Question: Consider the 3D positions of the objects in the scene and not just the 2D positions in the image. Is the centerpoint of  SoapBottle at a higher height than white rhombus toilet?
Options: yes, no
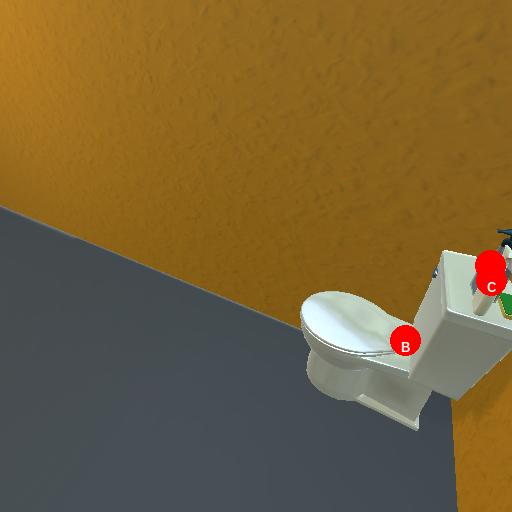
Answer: yes